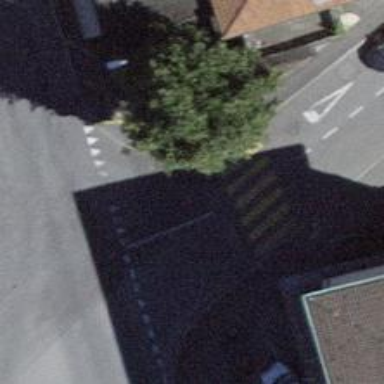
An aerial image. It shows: Zebra crossing on the road.